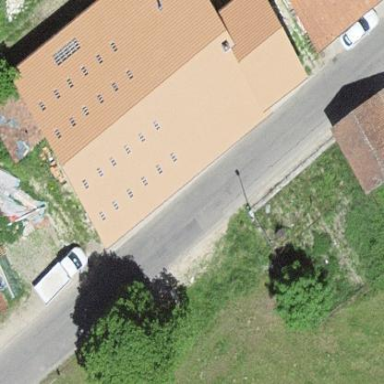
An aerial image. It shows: Farm building.